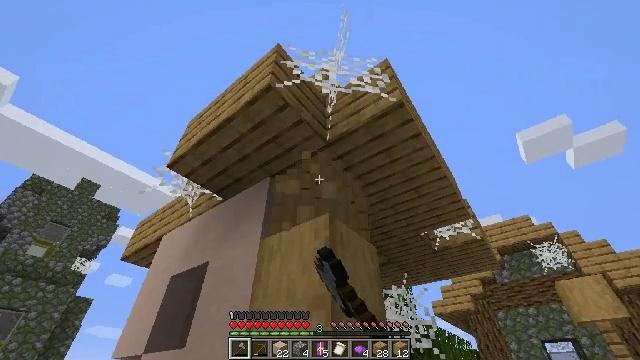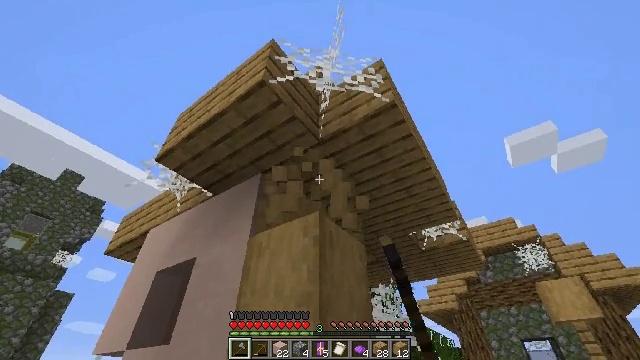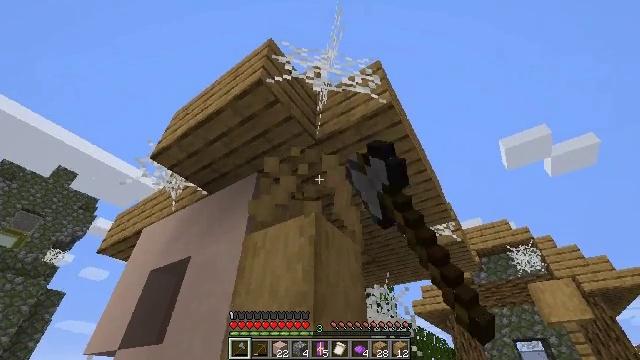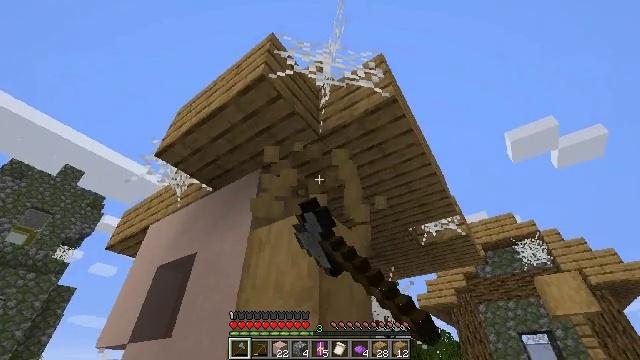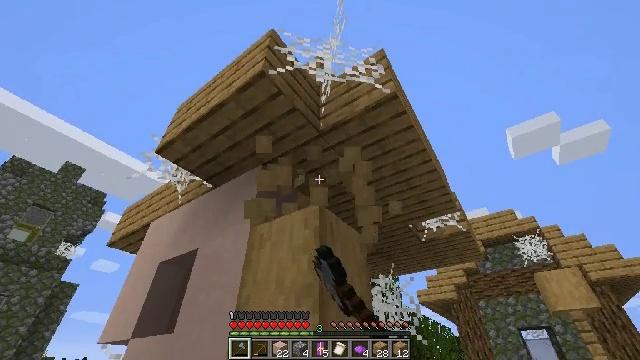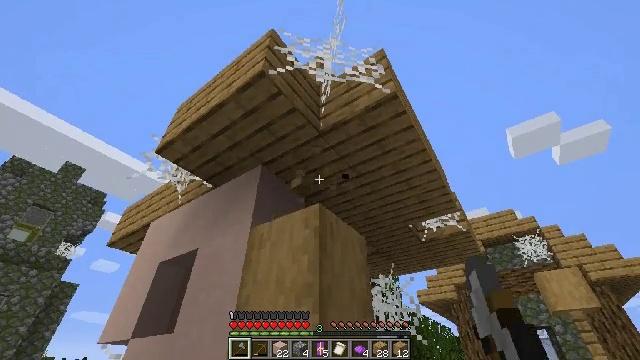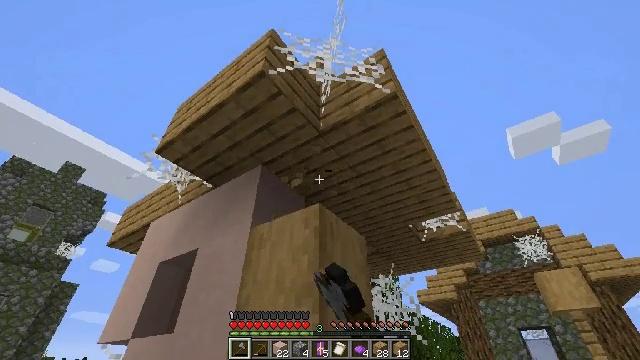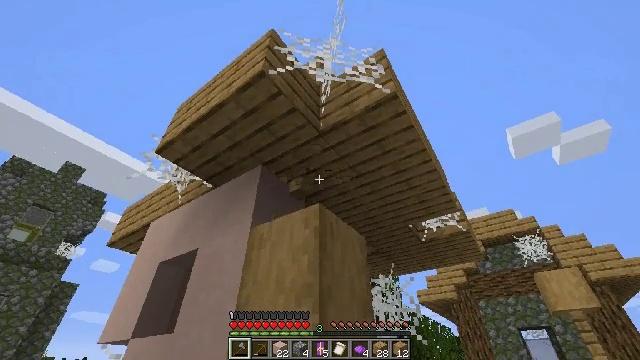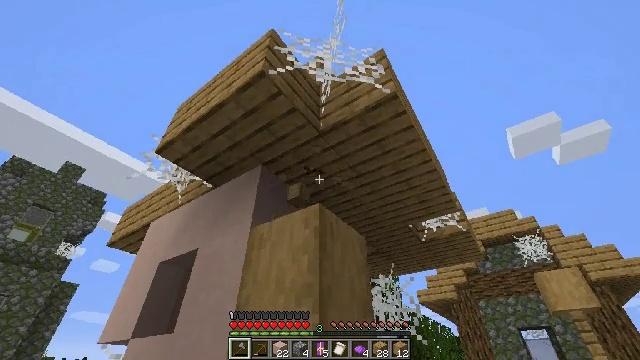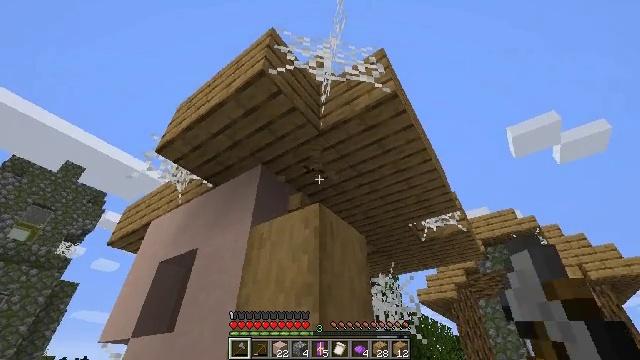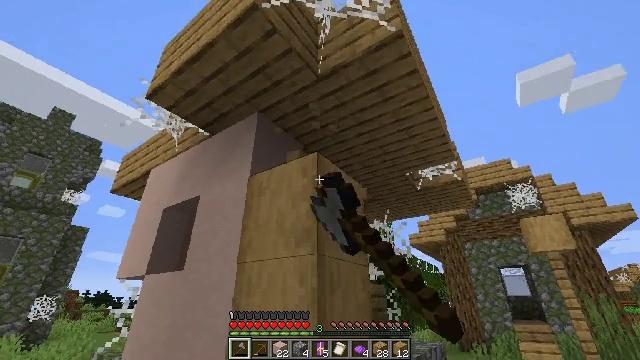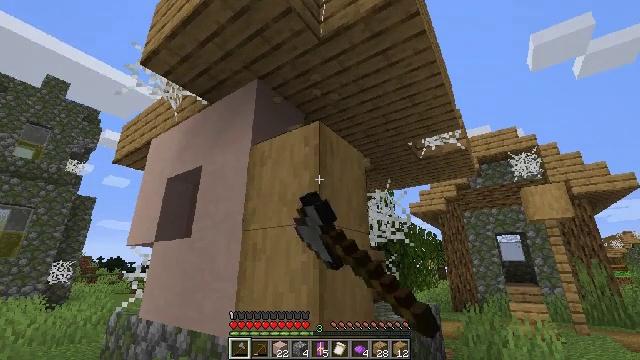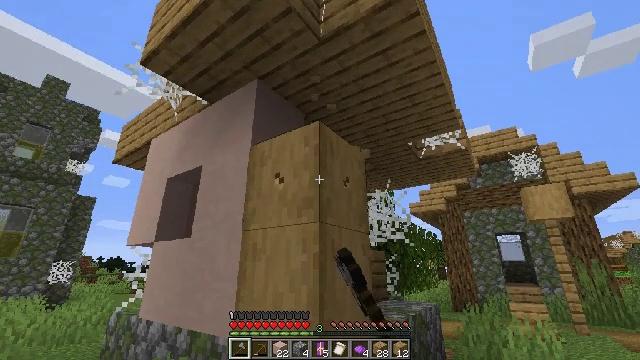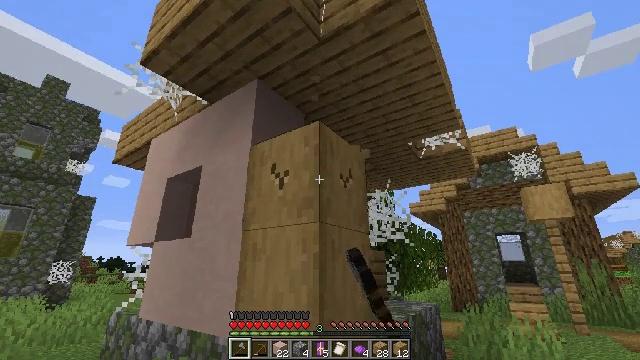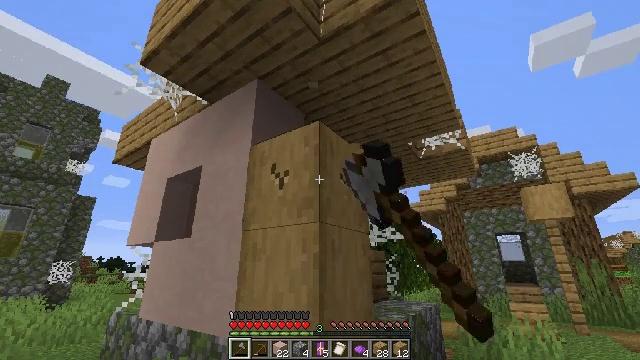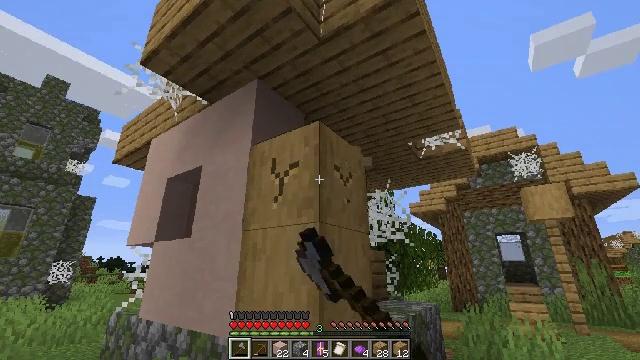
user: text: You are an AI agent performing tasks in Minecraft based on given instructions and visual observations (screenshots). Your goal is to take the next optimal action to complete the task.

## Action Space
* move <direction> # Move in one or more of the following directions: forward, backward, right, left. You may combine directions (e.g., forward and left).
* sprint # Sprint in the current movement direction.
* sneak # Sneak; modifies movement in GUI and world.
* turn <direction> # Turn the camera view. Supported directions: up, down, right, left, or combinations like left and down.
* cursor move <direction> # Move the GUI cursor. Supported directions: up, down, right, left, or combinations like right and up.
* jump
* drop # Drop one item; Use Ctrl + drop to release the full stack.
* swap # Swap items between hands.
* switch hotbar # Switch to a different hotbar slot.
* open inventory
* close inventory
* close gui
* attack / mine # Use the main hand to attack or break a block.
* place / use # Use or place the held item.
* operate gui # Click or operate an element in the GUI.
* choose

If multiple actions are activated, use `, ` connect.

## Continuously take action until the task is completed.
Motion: motion action
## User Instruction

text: Gather stripped oak log from a tree.
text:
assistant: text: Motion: turn right, attack / mine
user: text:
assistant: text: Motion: turn right, attack / mine
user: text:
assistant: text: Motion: turn left and down, attack / mine
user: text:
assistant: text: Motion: attack / mine
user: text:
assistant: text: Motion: attack / mine
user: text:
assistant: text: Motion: attack / mine
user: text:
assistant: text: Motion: attack / mine
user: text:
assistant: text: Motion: attack / mine
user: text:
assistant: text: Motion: attack / mine
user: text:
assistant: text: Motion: turn down, attack / mine
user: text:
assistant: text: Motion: turn down, attack / mine
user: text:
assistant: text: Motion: attack / mine
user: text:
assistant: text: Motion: attack / mine
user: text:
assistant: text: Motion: attack / mine
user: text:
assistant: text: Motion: attack / mine
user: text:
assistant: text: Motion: attack / mine
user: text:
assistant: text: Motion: attack / mine
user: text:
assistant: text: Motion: attack / mine
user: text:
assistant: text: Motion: attack / mine
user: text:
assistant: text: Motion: attack / mine
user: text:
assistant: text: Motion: attack / mine
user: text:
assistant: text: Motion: attack / mine
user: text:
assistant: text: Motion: attack / mine
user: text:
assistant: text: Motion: attack / mine
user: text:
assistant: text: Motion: attack / mine
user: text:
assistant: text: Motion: attack / mine
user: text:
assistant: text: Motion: attack / mine
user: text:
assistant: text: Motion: attack / mine
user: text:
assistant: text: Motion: move forward, attack / mine
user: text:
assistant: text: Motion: move forward, attack / mine